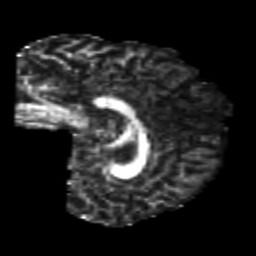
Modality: FA
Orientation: sagittal
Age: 21
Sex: male
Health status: healthy
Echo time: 0.074 s